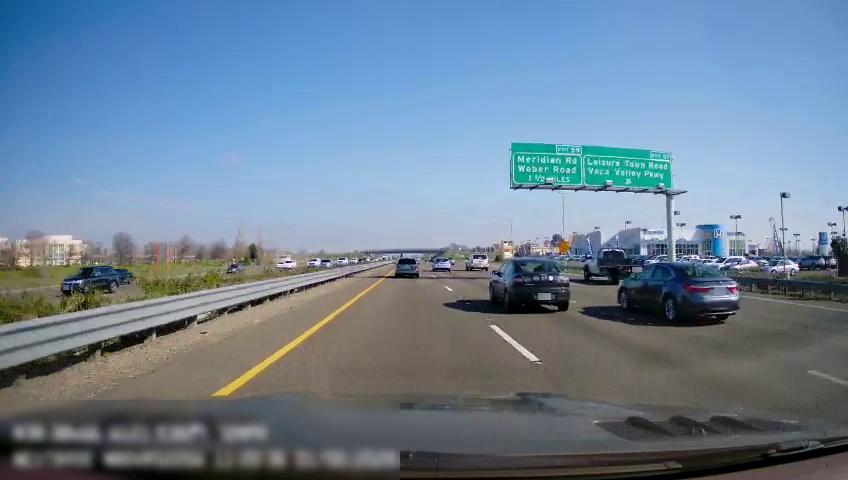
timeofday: Day
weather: Sunny
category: Drivable Space
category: Drivable Space
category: Vehicles | Car
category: Vehicles | Car
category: Vehicles | Truck
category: Vehicles | SUV
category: Vehicles | Car
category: Vehicles | Car
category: Vehicles | Car
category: Vehicles | SUV
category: Vehicles | Car
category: Vehicles | SUV
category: Vehicles | SUV
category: Vehicles | SUV
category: Vehicles | SUV
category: Lanes | Current Lane
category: Lanes | Current Lane
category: Lanes | Alternate Lane
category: Lanes | Alternate Lane
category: Lanes | Alternate Lane
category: Lanes | Opposite Lane
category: Lanes | Opposite Lane
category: Traffic | Signs
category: Traffic | Signs